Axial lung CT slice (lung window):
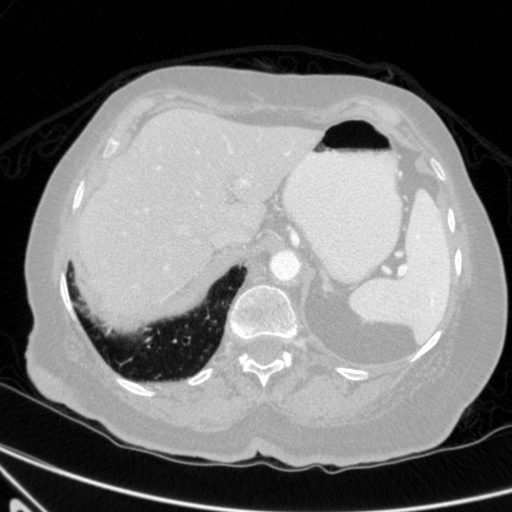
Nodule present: no